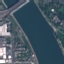
Label: River